Question: I have a response from a soap service. It looks something like:
'''
<ArrayOfPaymentHistory_ST xmlns:xsi="http://www.w3.org/2001/XMLSchema-instance"xmlns:xsd="http://www.w3.org/2001/XMLSchema" xmlns="http://tempuri.org/">
<PaymentHistory_ST>
<tTRANSDATE>2015-01-05T08:58:17</tTRANSDATE>
<tPAIDTO>2015-02-01T00:00:00</tPAIDTO>
<dAMOUNT>110</dAMOUNT>
<dBALANCE>0</dBALANCE>
<TRANSKIND>Auto CC Payment</TRANSKIND>
<csUnit>Lee</csUnit>
</PaymentHistory_ST>
<PaymentHistory_ST>
<tTRANSDATE>2015-01-01T08:58:17</tTRANSDATE>
<tPAIDTO>2015-01-01T00:00:00</tPAIDTO>
<dAMOUNT>-110</dAMOUNT>
<dBALANCE>110</dBALANCE>
<TRANSKIND>Rent Posted</TRANSKIND>
<csUnit>Lee</csUnit>
</PaymentHistory_ST>
</ArrayOfPaymentHistory_ST>
'''
---

---
I have defined a model like this:
'''
public class payment_history
{
public DateTime tTRANSDATE { get; set; }
public DateTime tPAIDTO { get; set; }
public double dAMOUNT { get; set; }
public double dBALANCE { get; set; }
public string TRANSKIND { get; set; }
}
'''
I am trying to parse this XML response and make a list of object of type payment_history.
I will then send this object on my markup and display in a table.
I found many post on XML parsing using XMLReader. I am still not able to find a good solution that can do this elegantly.
Here's my c# code.
'''
List<payment_history> ph = new List<payment_history>();
payment_history p = new payment_history();
using (WebResponse response = request.GetResponse())
{
using (StreamReader rd = new StreamReader(response.GetResponseStream()))
{
string soapResult = rd.ReadToEnd();
using (XmlReader reader = XmlReader.Create(new StringReader(soapResult)))
{
#region parseXML
while (reader.Read())
{
foreach (var el in reader.ReadOuterXml())
{
if (reader.IsStartElement())
{
//return only when you have START tag
switch (reader.Name.ToString())
{
case "tTRANSDATE":
p.tTRANSDATE = Convert.ToDateTime(reader.ReadString());
break;
case "tPAIDTO":
p.tPAIDTO = Convert.ToDateTime(reader.ReadString());
break;
case "dAMOUNT":
p.dAMOUNT = Convert.ToDouble(reader.ReadString());
break;
case "dBALANCE":
p.dBALANCE = Convert.ToDouble(reader.ReadString());
break;
case "TRANSKIND":
p.TRANSKIND = reader.ReadString();
break;
}
ph.Add(p);
}
}
}
#endregion
}
}
}
return ph;
'''
Can someone guide through to make this work? I am new to c#. Any kind of help would be much appreciated.
---
I tried following LINQ2XML. But doesn't return anything!!
'''
ph = XDocument.Parse(soapResult)
.Descendants("PaymentHistory_ST")
.Select(g => new payment_history
{
tTRANSDATE = (DateTime)g.Element("tTRANSDATE"),
tPAIDTO = (DateTime)g.Element("tPAIDTO"),
dAMOUNT = (double)g.Element("dAMOUNT"),
dBALANCE = (double)g.Element("dBALANCE"),
TRANSKIND = (string)g.Element("TRANSKIND")
}).ToList();
'''
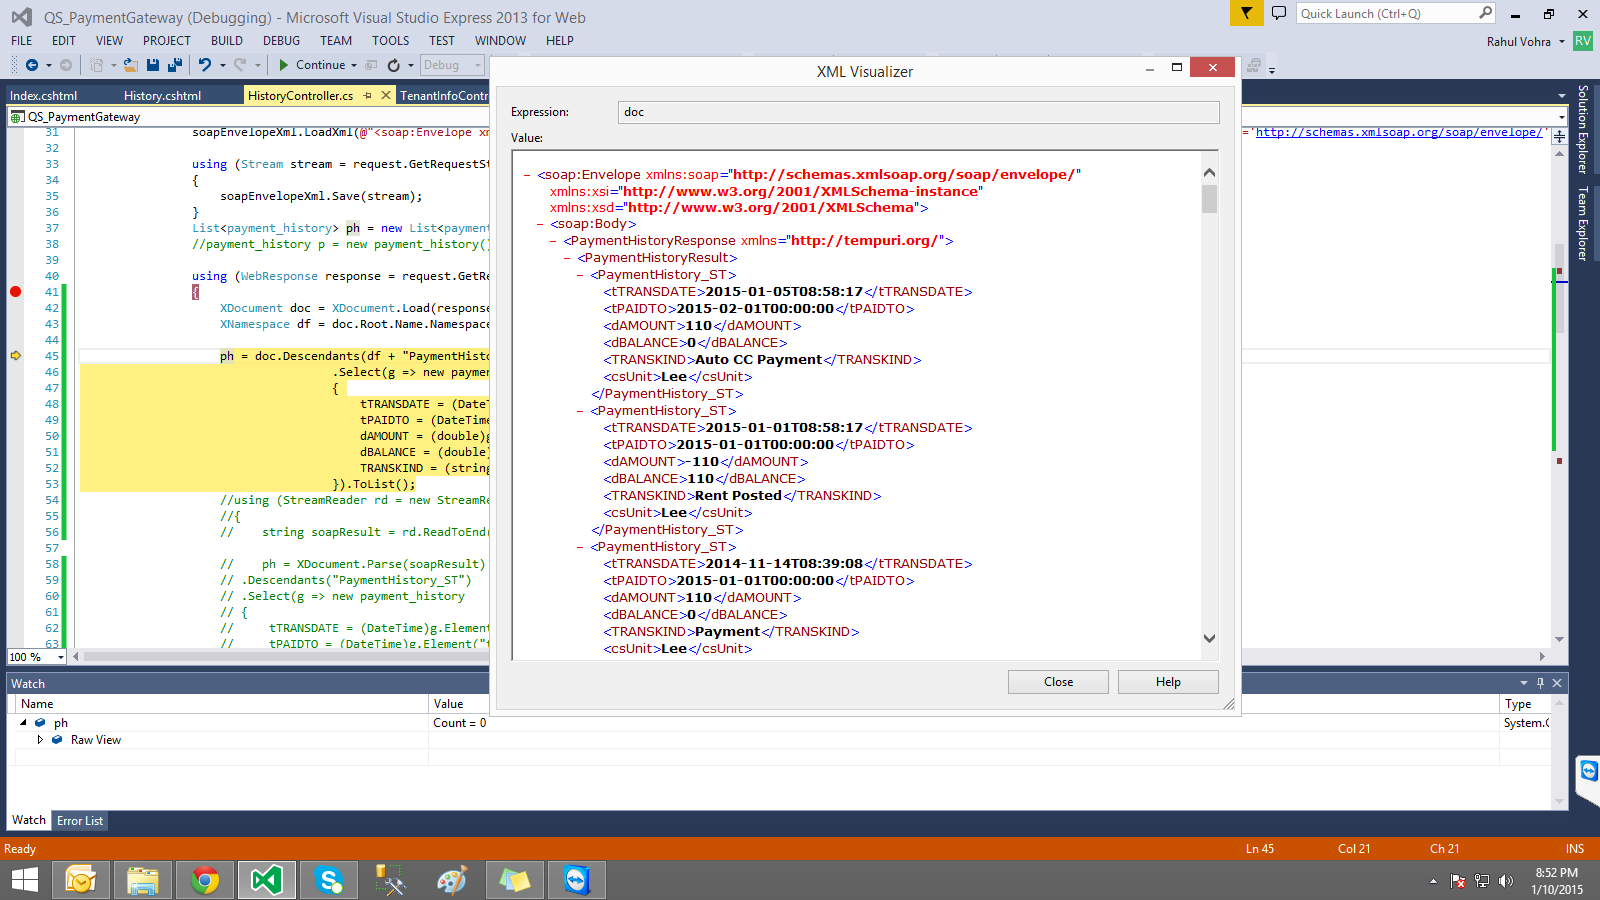
Answer: Use
'''
XDocument doc = XDocument.Load(response.GetResponseStream());
XNamespace df = "http://tempuri.org/";
List<payment_history> ph = doc.Descendants(df + "PaymentHistory_ST")
.Select(g => new payment_history
{
tTRANSDATE = (DateTime)g.Element(df + "tTRANSDATE"),
tPAIDTO = (DateTime)g.Element(df + "tPAIDTO"),
dAMOUNT = (double)g.Element(df + "dAMOUNT"),
dBALANCE = (double)g.Element(df + "dBALANCE"),
TRANSKIND = (string)g.Element(df + "TRANSKIND")
}).ToList();
'''